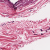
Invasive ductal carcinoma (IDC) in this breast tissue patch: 0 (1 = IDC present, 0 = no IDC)